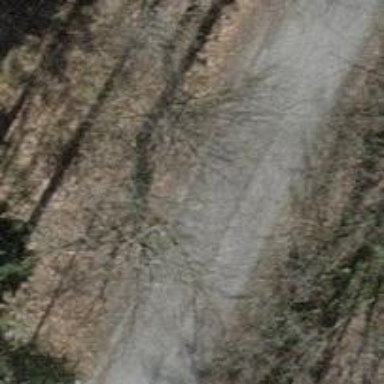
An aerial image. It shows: Unclassified road with asphalt surface.